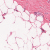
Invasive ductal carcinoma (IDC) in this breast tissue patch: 0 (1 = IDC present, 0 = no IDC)